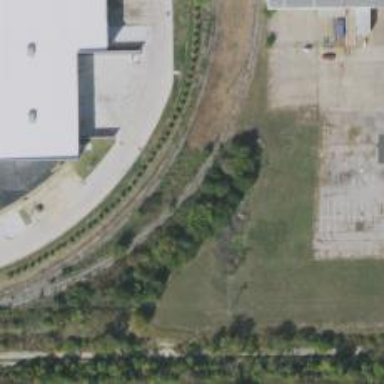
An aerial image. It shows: Disused railway.